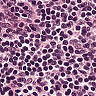
Metastatic tissue present: no